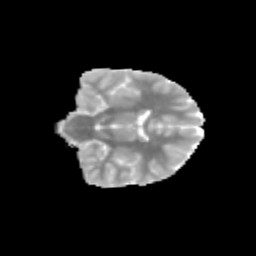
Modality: MD
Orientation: coronal
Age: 13
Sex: female
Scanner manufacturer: siemens
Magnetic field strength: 3 T
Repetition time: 3.8 s
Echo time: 0.07 s